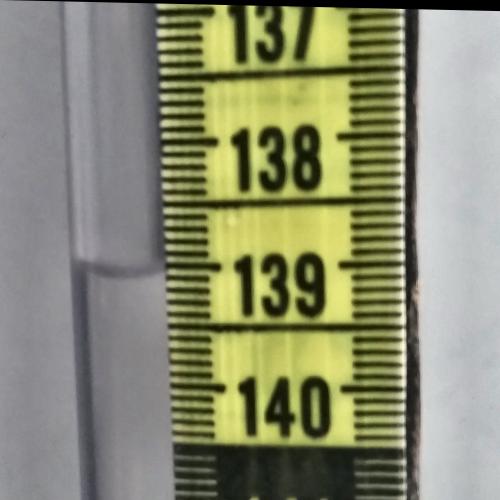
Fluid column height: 139.0 cm